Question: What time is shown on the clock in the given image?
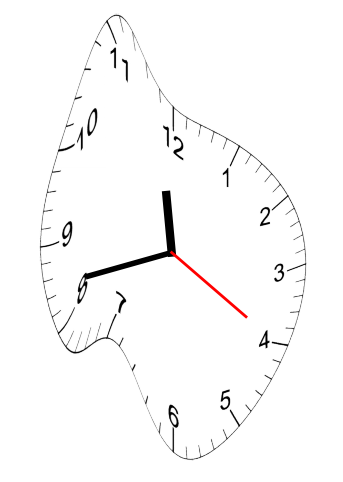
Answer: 11:42:20